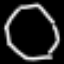
Label: octagon